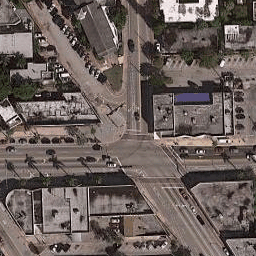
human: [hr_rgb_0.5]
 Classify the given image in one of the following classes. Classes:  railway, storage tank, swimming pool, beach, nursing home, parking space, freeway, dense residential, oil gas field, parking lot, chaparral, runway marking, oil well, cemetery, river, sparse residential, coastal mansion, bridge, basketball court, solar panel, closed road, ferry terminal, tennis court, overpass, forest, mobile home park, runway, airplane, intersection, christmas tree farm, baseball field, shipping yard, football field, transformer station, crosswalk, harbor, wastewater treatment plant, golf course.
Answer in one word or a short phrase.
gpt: intersection